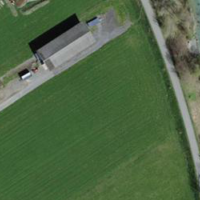
EUNIS habitat code: 52
Species observed at this site:
Lepidium draba